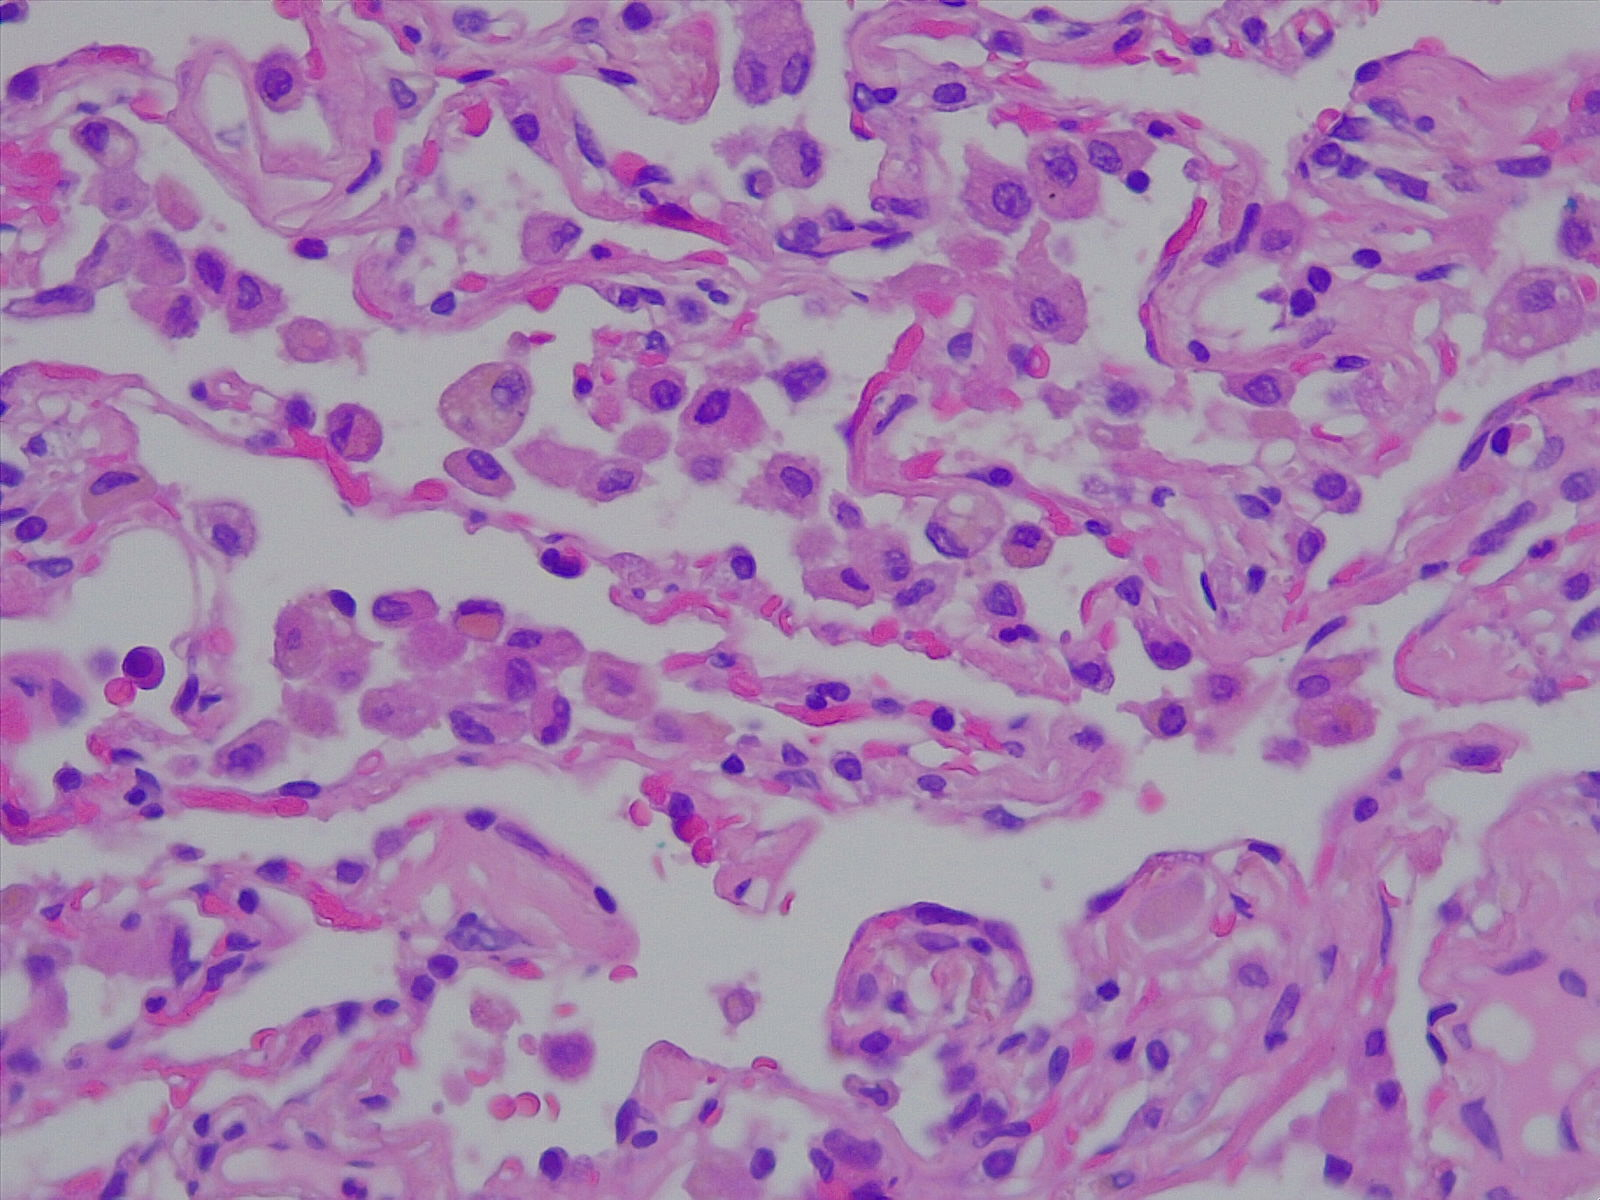
Label: normal lung tissue